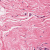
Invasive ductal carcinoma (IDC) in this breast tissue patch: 0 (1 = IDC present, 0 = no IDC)